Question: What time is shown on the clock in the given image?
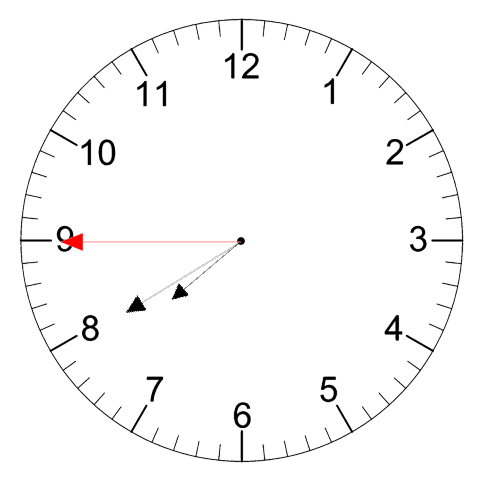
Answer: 07:39:45